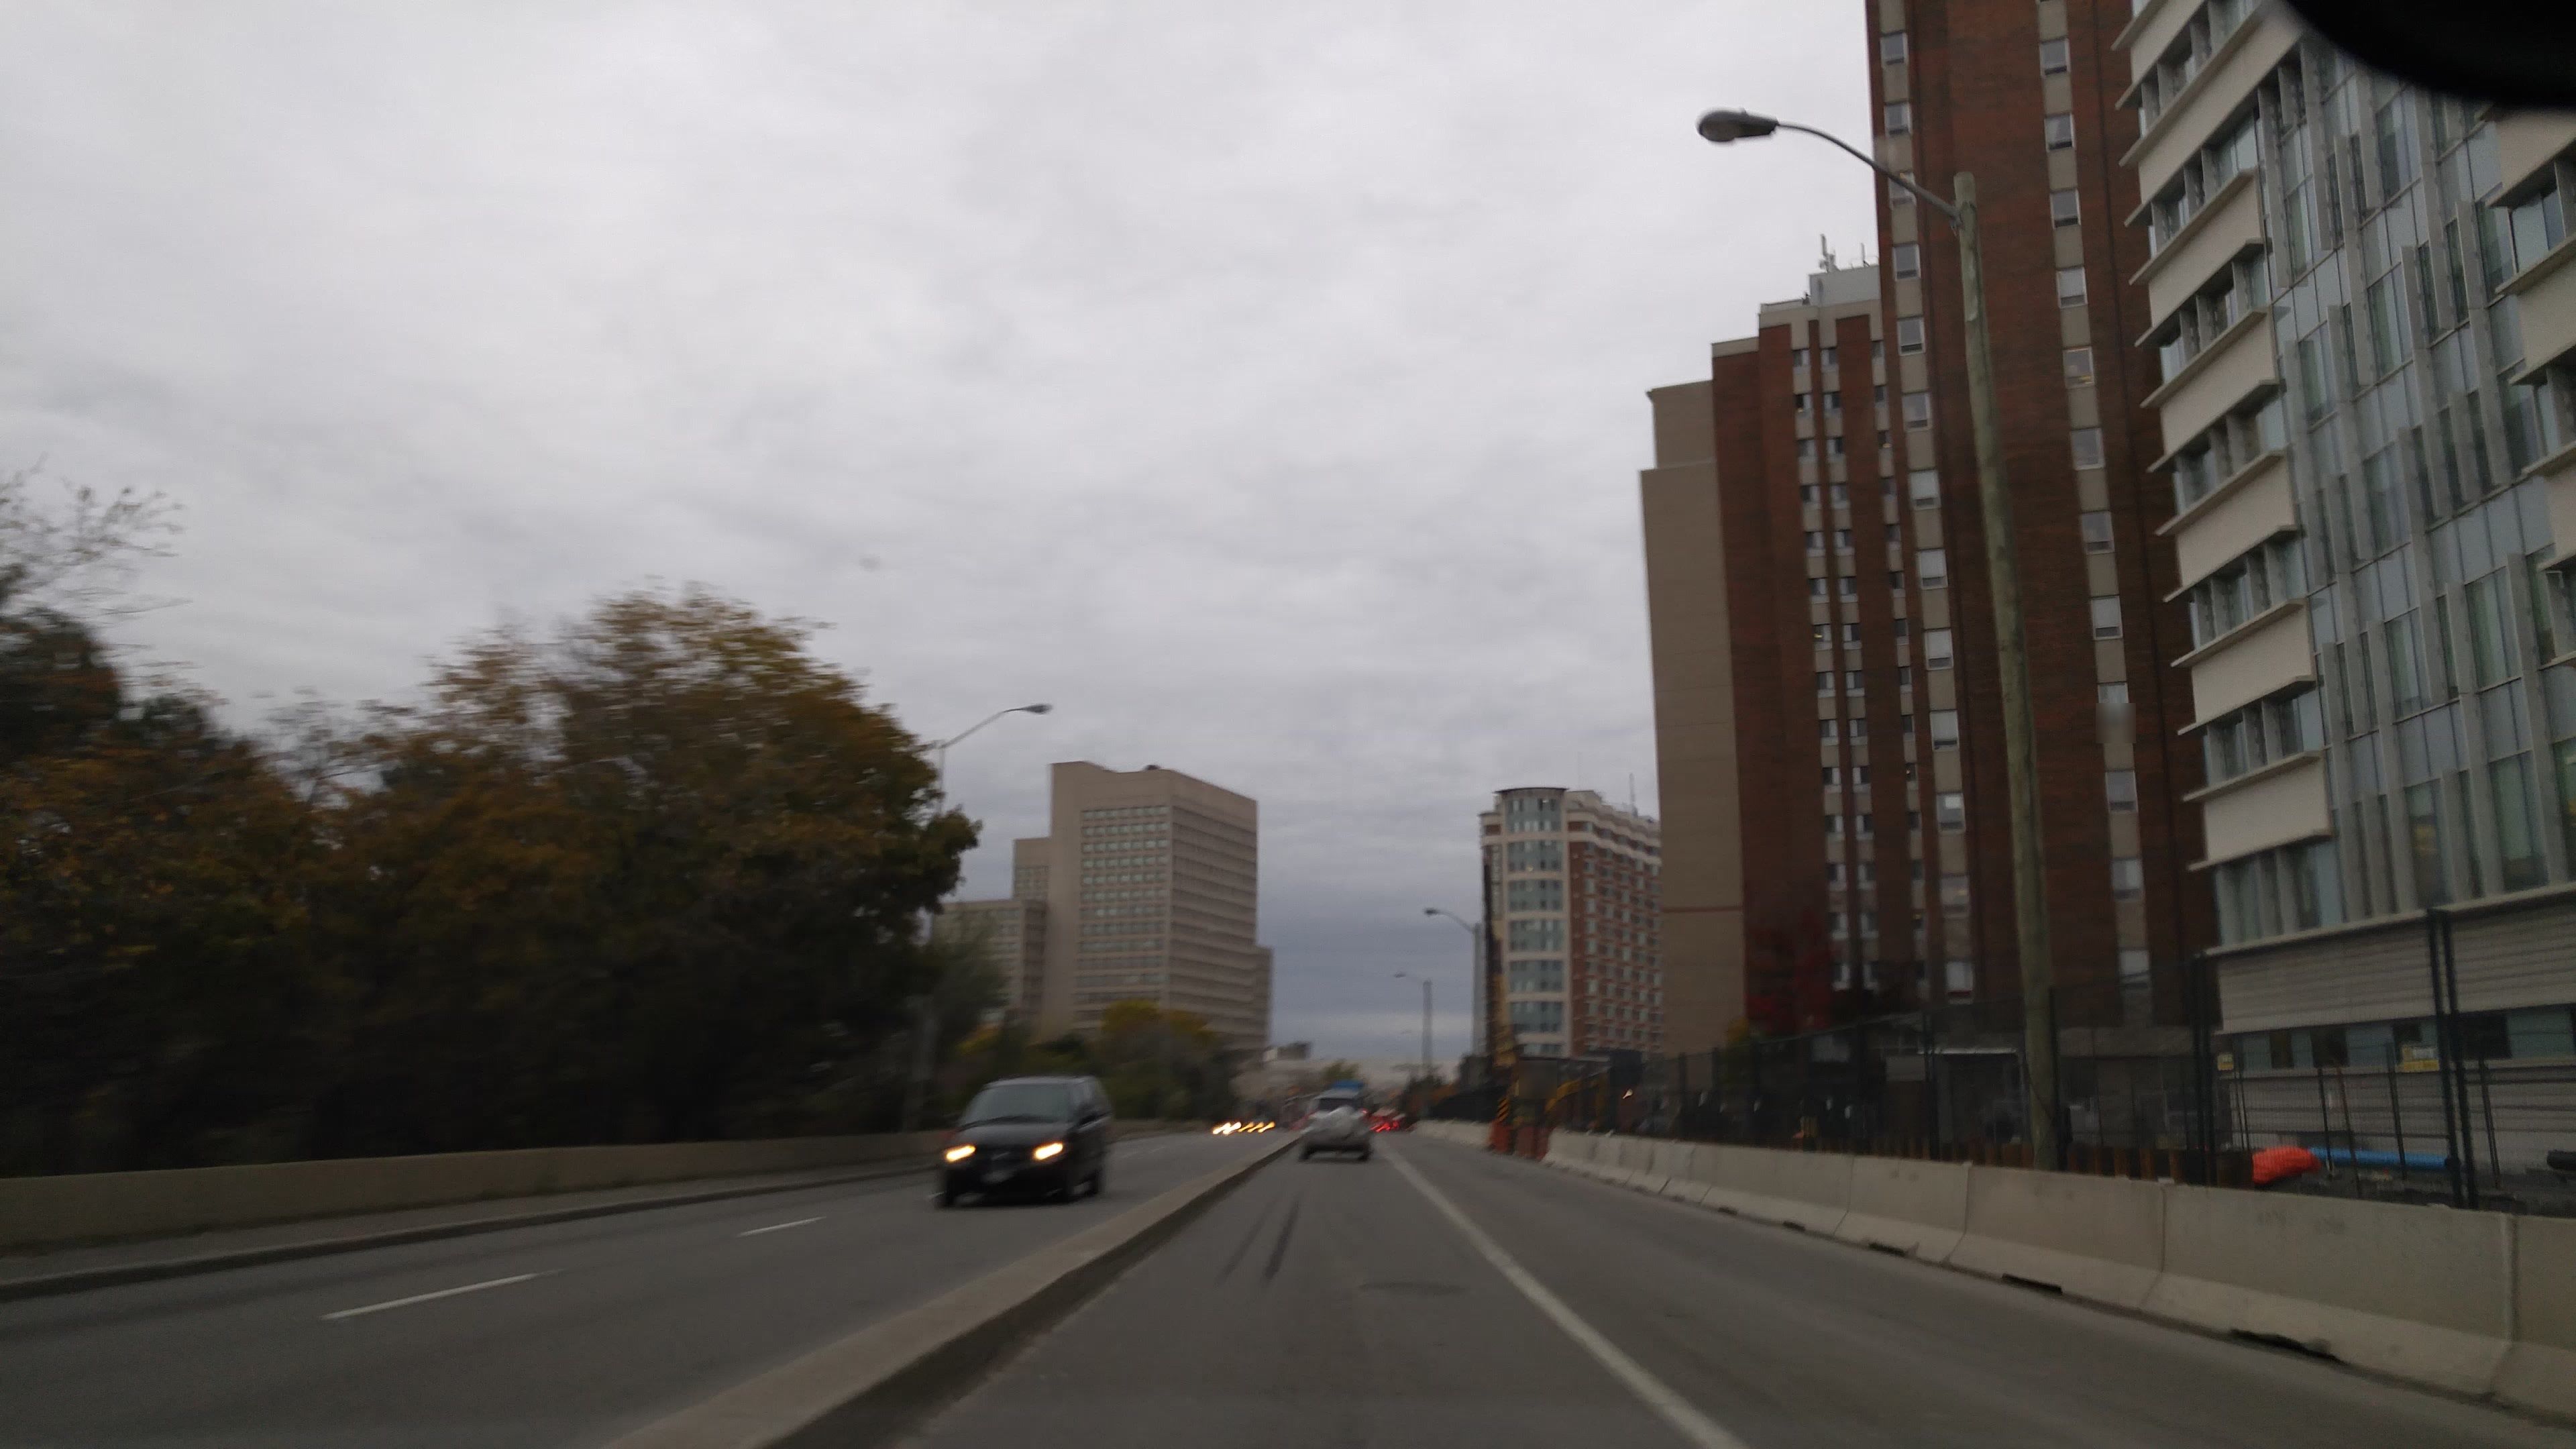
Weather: cloudy
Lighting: day
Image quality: good
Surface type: driving surface
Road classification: primary, motorway_link
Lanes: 2
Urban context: urban centre
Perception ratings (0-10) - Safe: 6.98, Lively: 6.7, Beautiful: 8.41, Boring: 0.92, Depressing: 5.22, Wealthy: 5.18